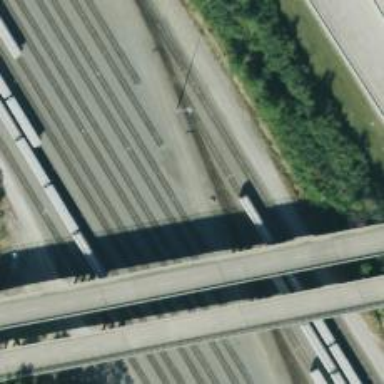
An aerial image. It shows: Railway spur service.